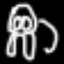
Label: frog